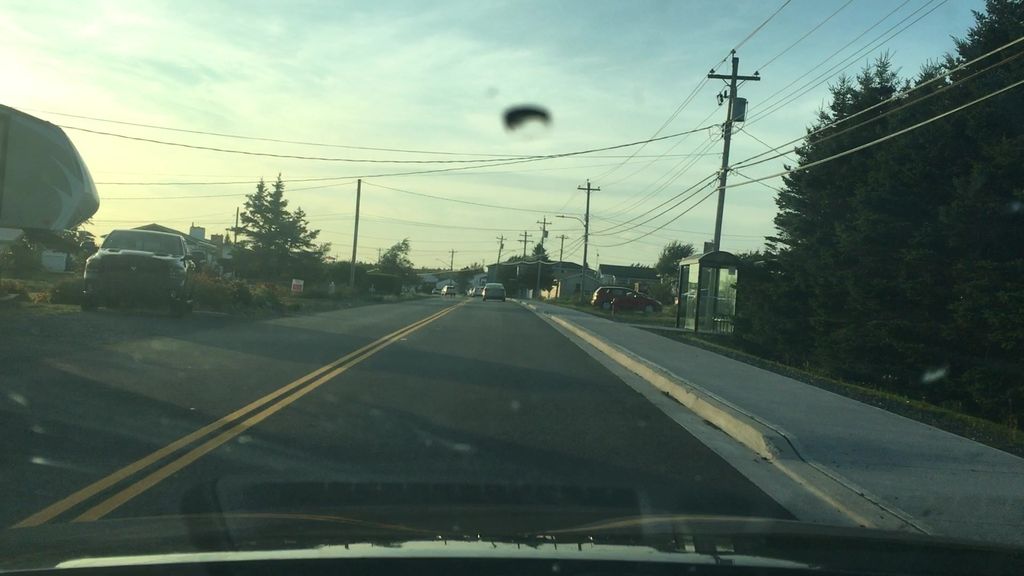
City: halifax